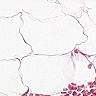
Metastatic tissue present: no